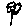
Label: flower